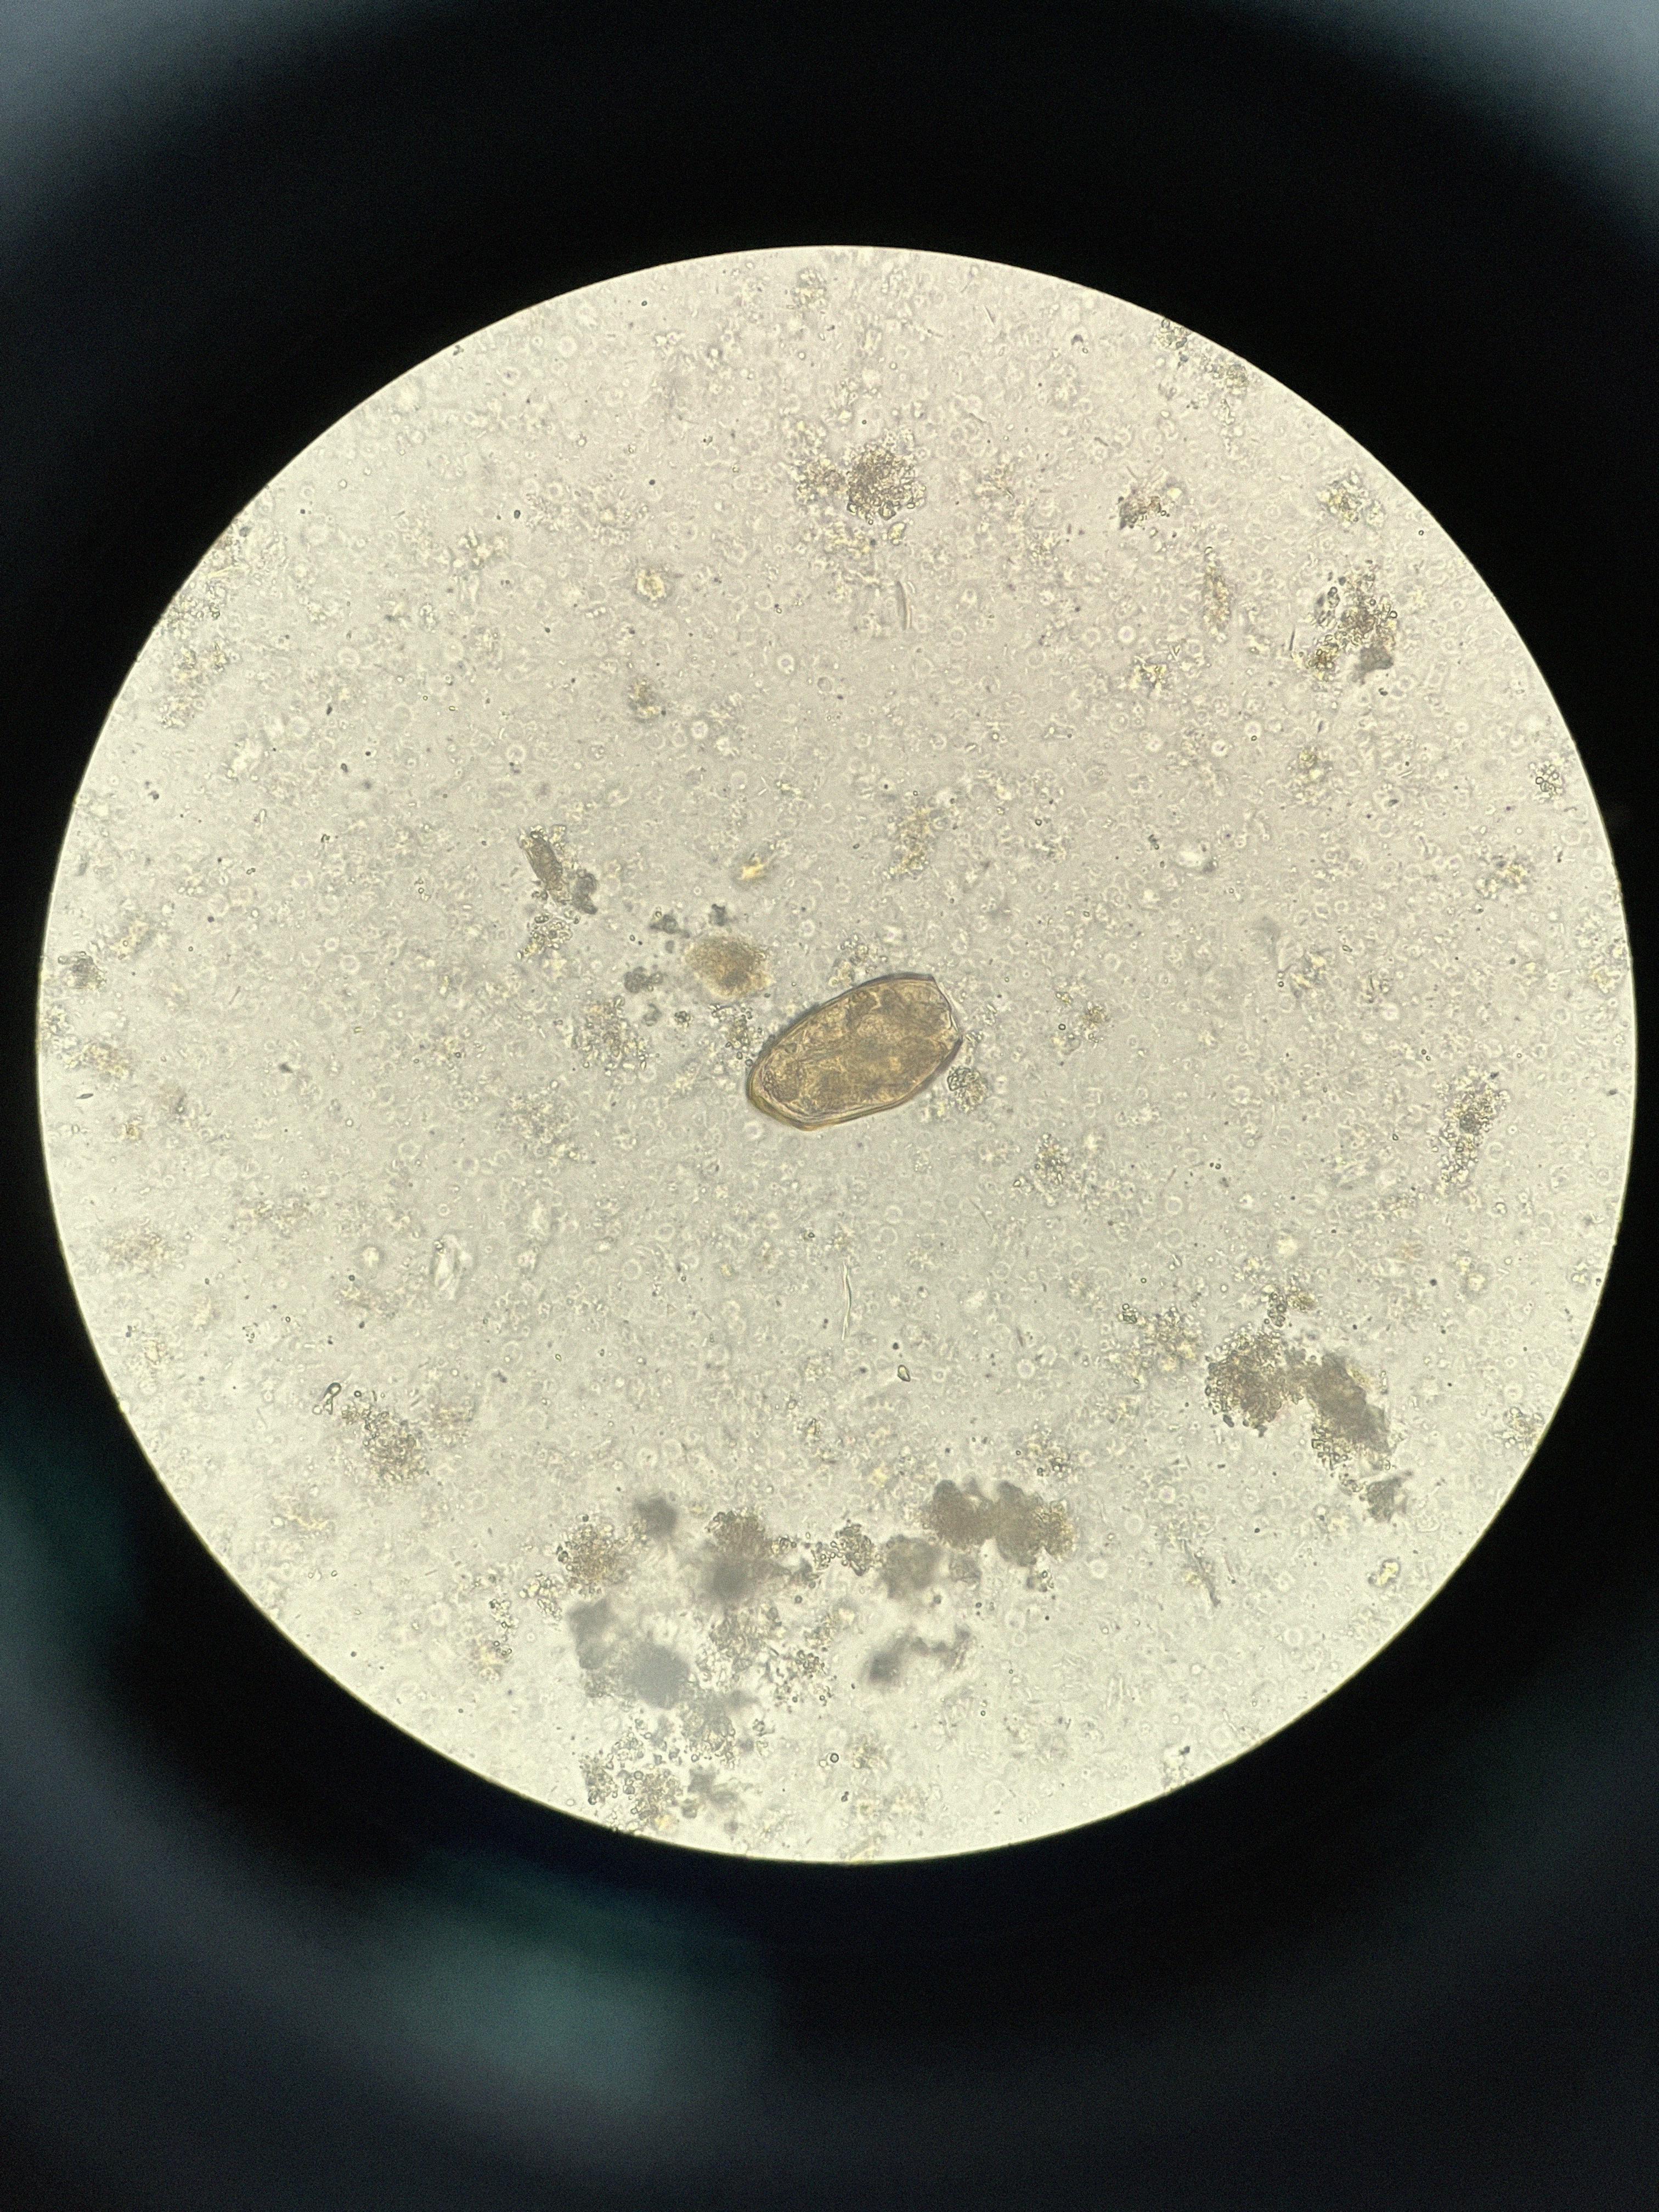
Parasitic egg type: Paragonimus spp